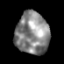
Tissue: prostate
Cell type: Myeloid cells
Senescence score: 0.357
Nuclear area (px): 1373
Mean DAPI intensity: 136.128